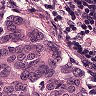
Metastatic tissue present: yes